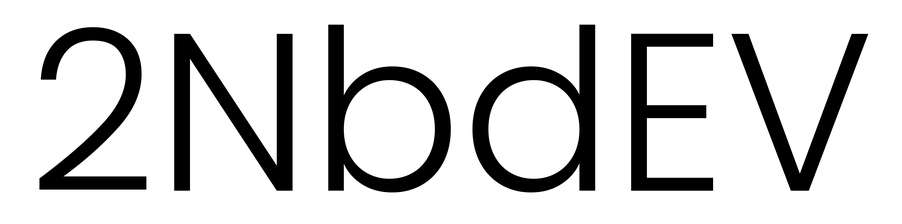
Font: Poppins-Light